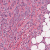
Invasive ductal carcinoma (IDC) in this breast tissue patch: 1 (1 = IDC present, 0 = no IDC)